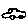
Label: car